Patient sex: M
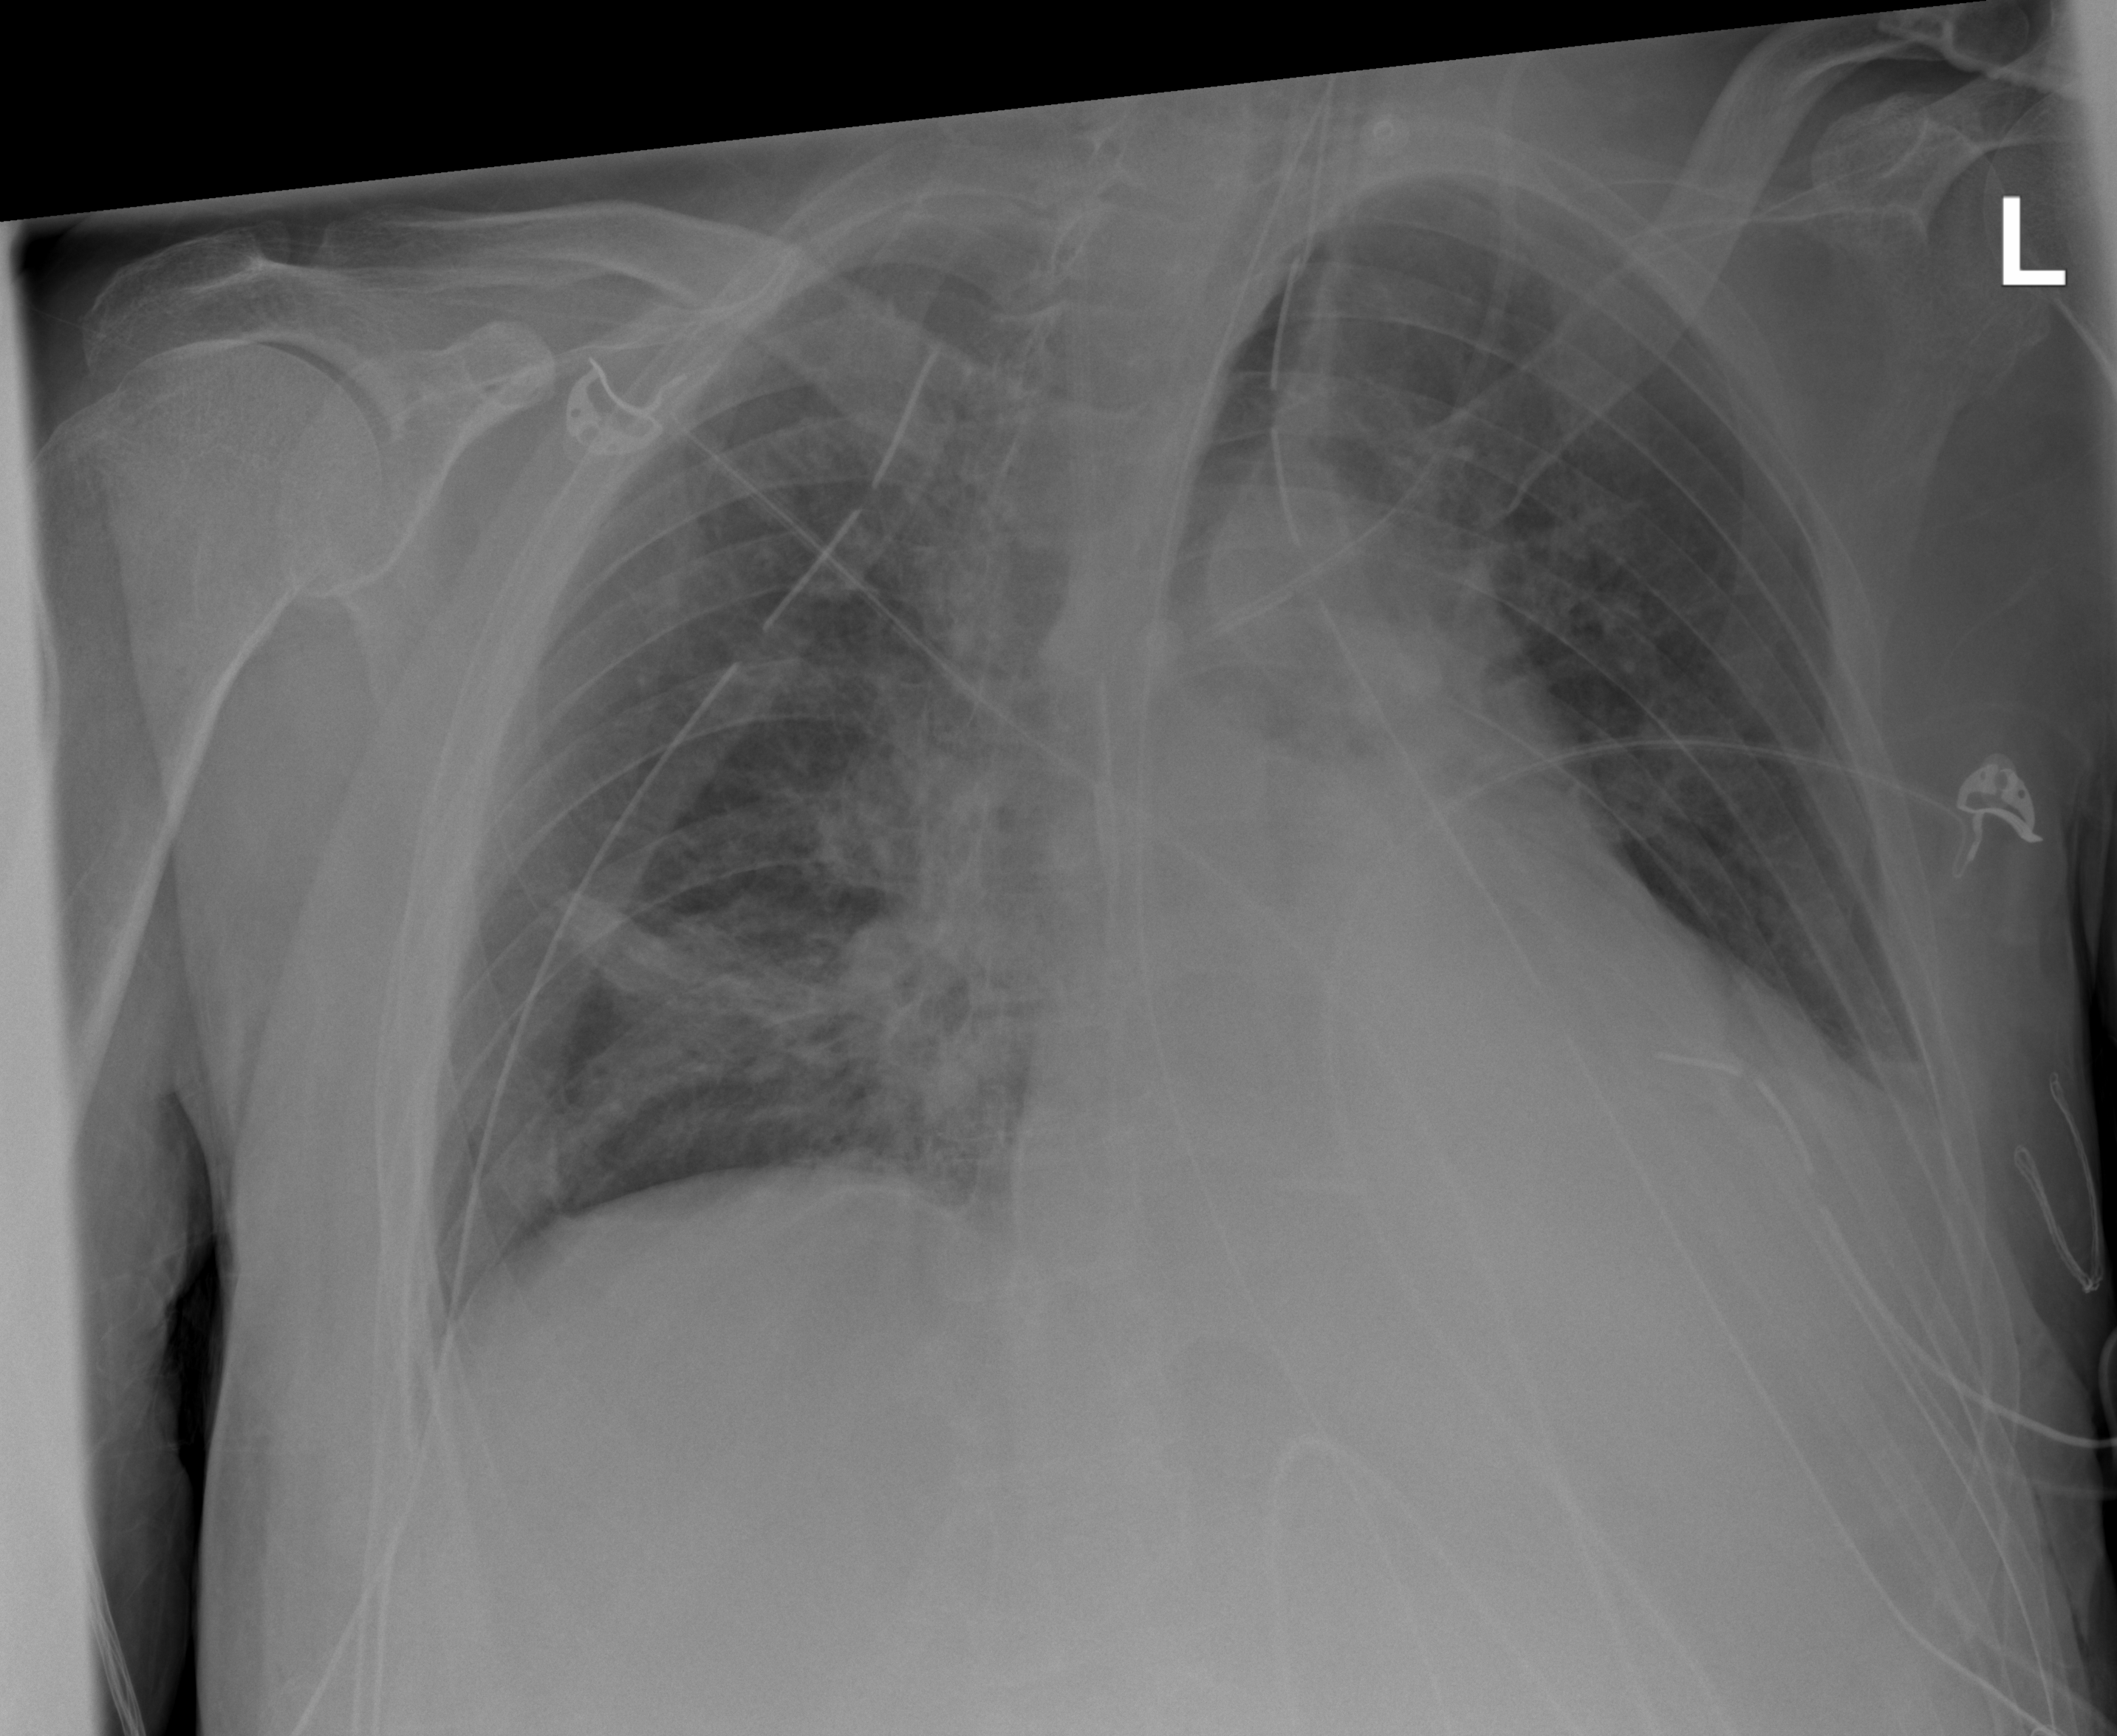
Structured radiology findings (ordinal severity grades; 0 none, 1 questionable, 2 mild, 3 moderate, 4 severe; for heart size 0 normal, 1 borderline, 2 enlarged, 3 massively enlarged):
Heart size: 2
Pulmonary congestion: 2
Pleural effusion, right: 0
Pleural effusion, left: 2
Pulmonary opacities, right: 0
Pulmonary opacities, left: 0
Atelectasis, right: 2
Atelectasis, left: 2